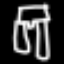
Label: pants